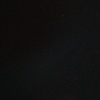
Label: space